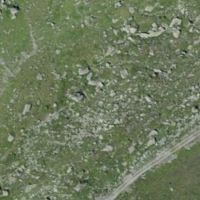
EUNIS habitat code: 26
Species observed at this site:
Vaccinium myrtillus
Vaccinium uliginosum